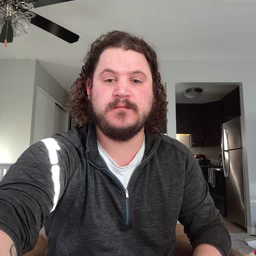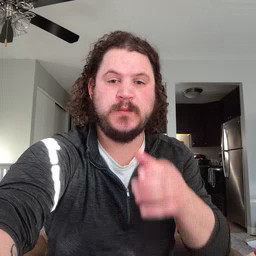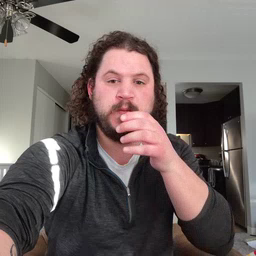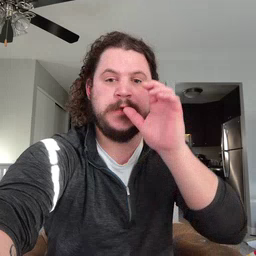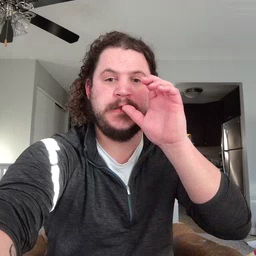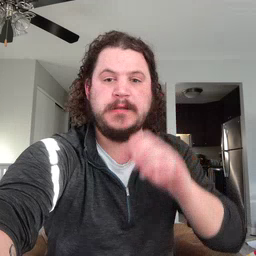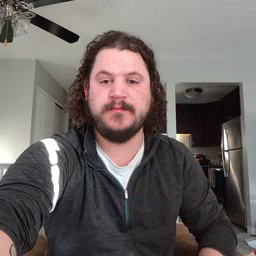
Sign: drink